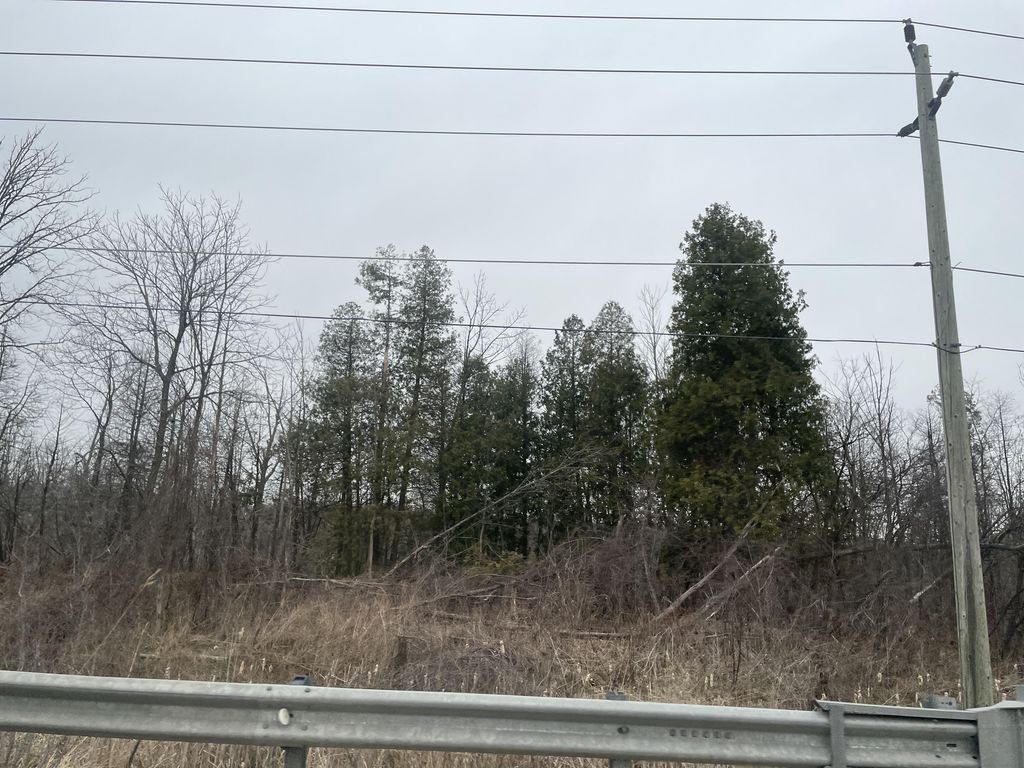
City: kitchener-waterloo